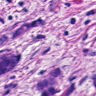
Metastatic tissue present: yes